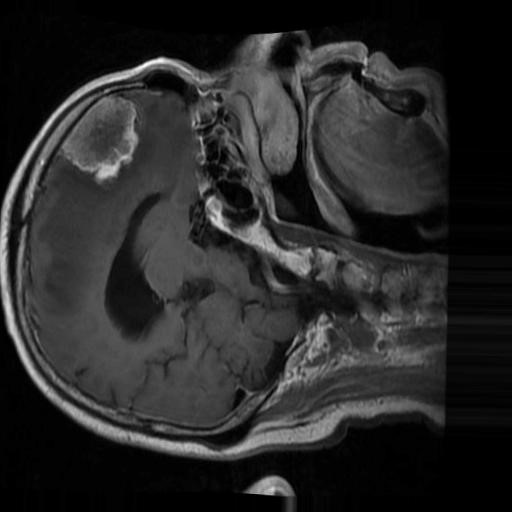
Label: brain_menin